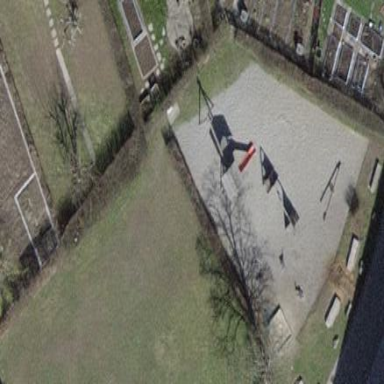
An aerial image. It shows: Playground area for leisure activities on the land.